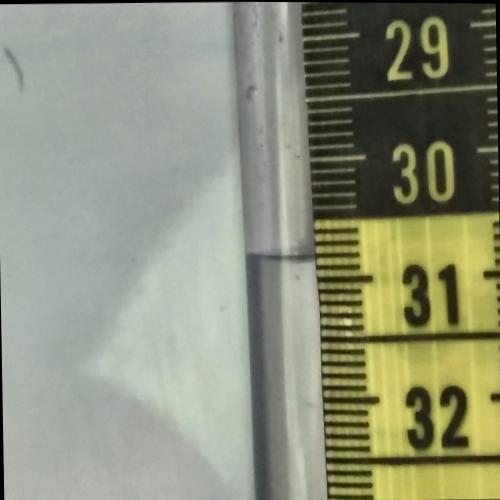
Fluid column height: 30.8 cm